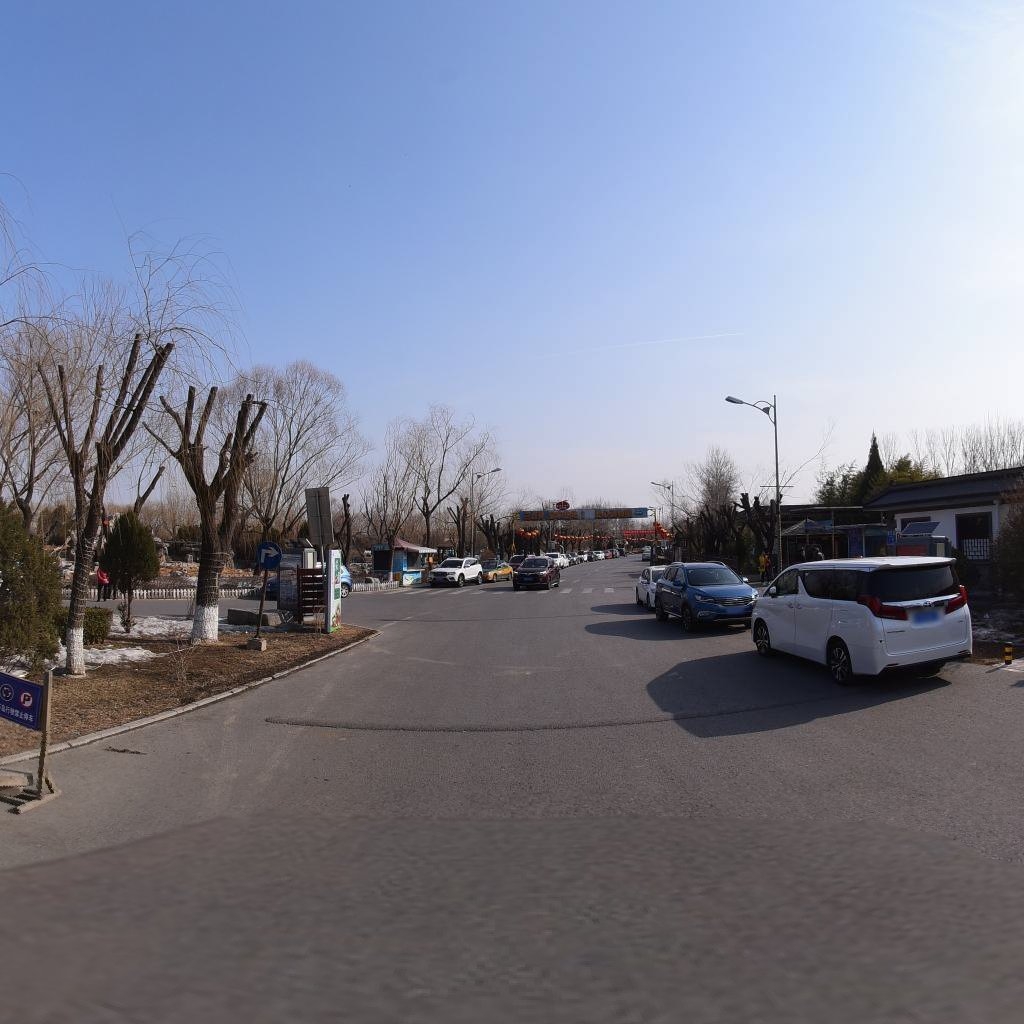
Region: Chaoyang
Road damage annotations: transverse crack